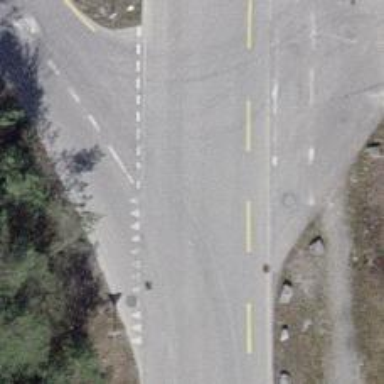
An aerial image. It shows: Unclassified road with asphalt surface. There is cycle lane on the left side.